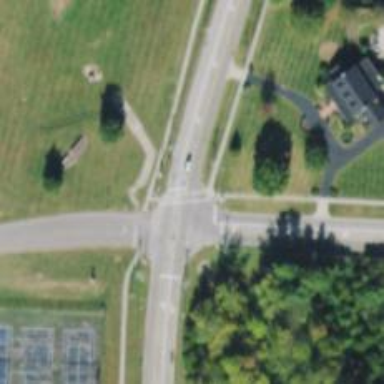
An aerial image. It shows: Solid stop line on the road.